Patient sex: M
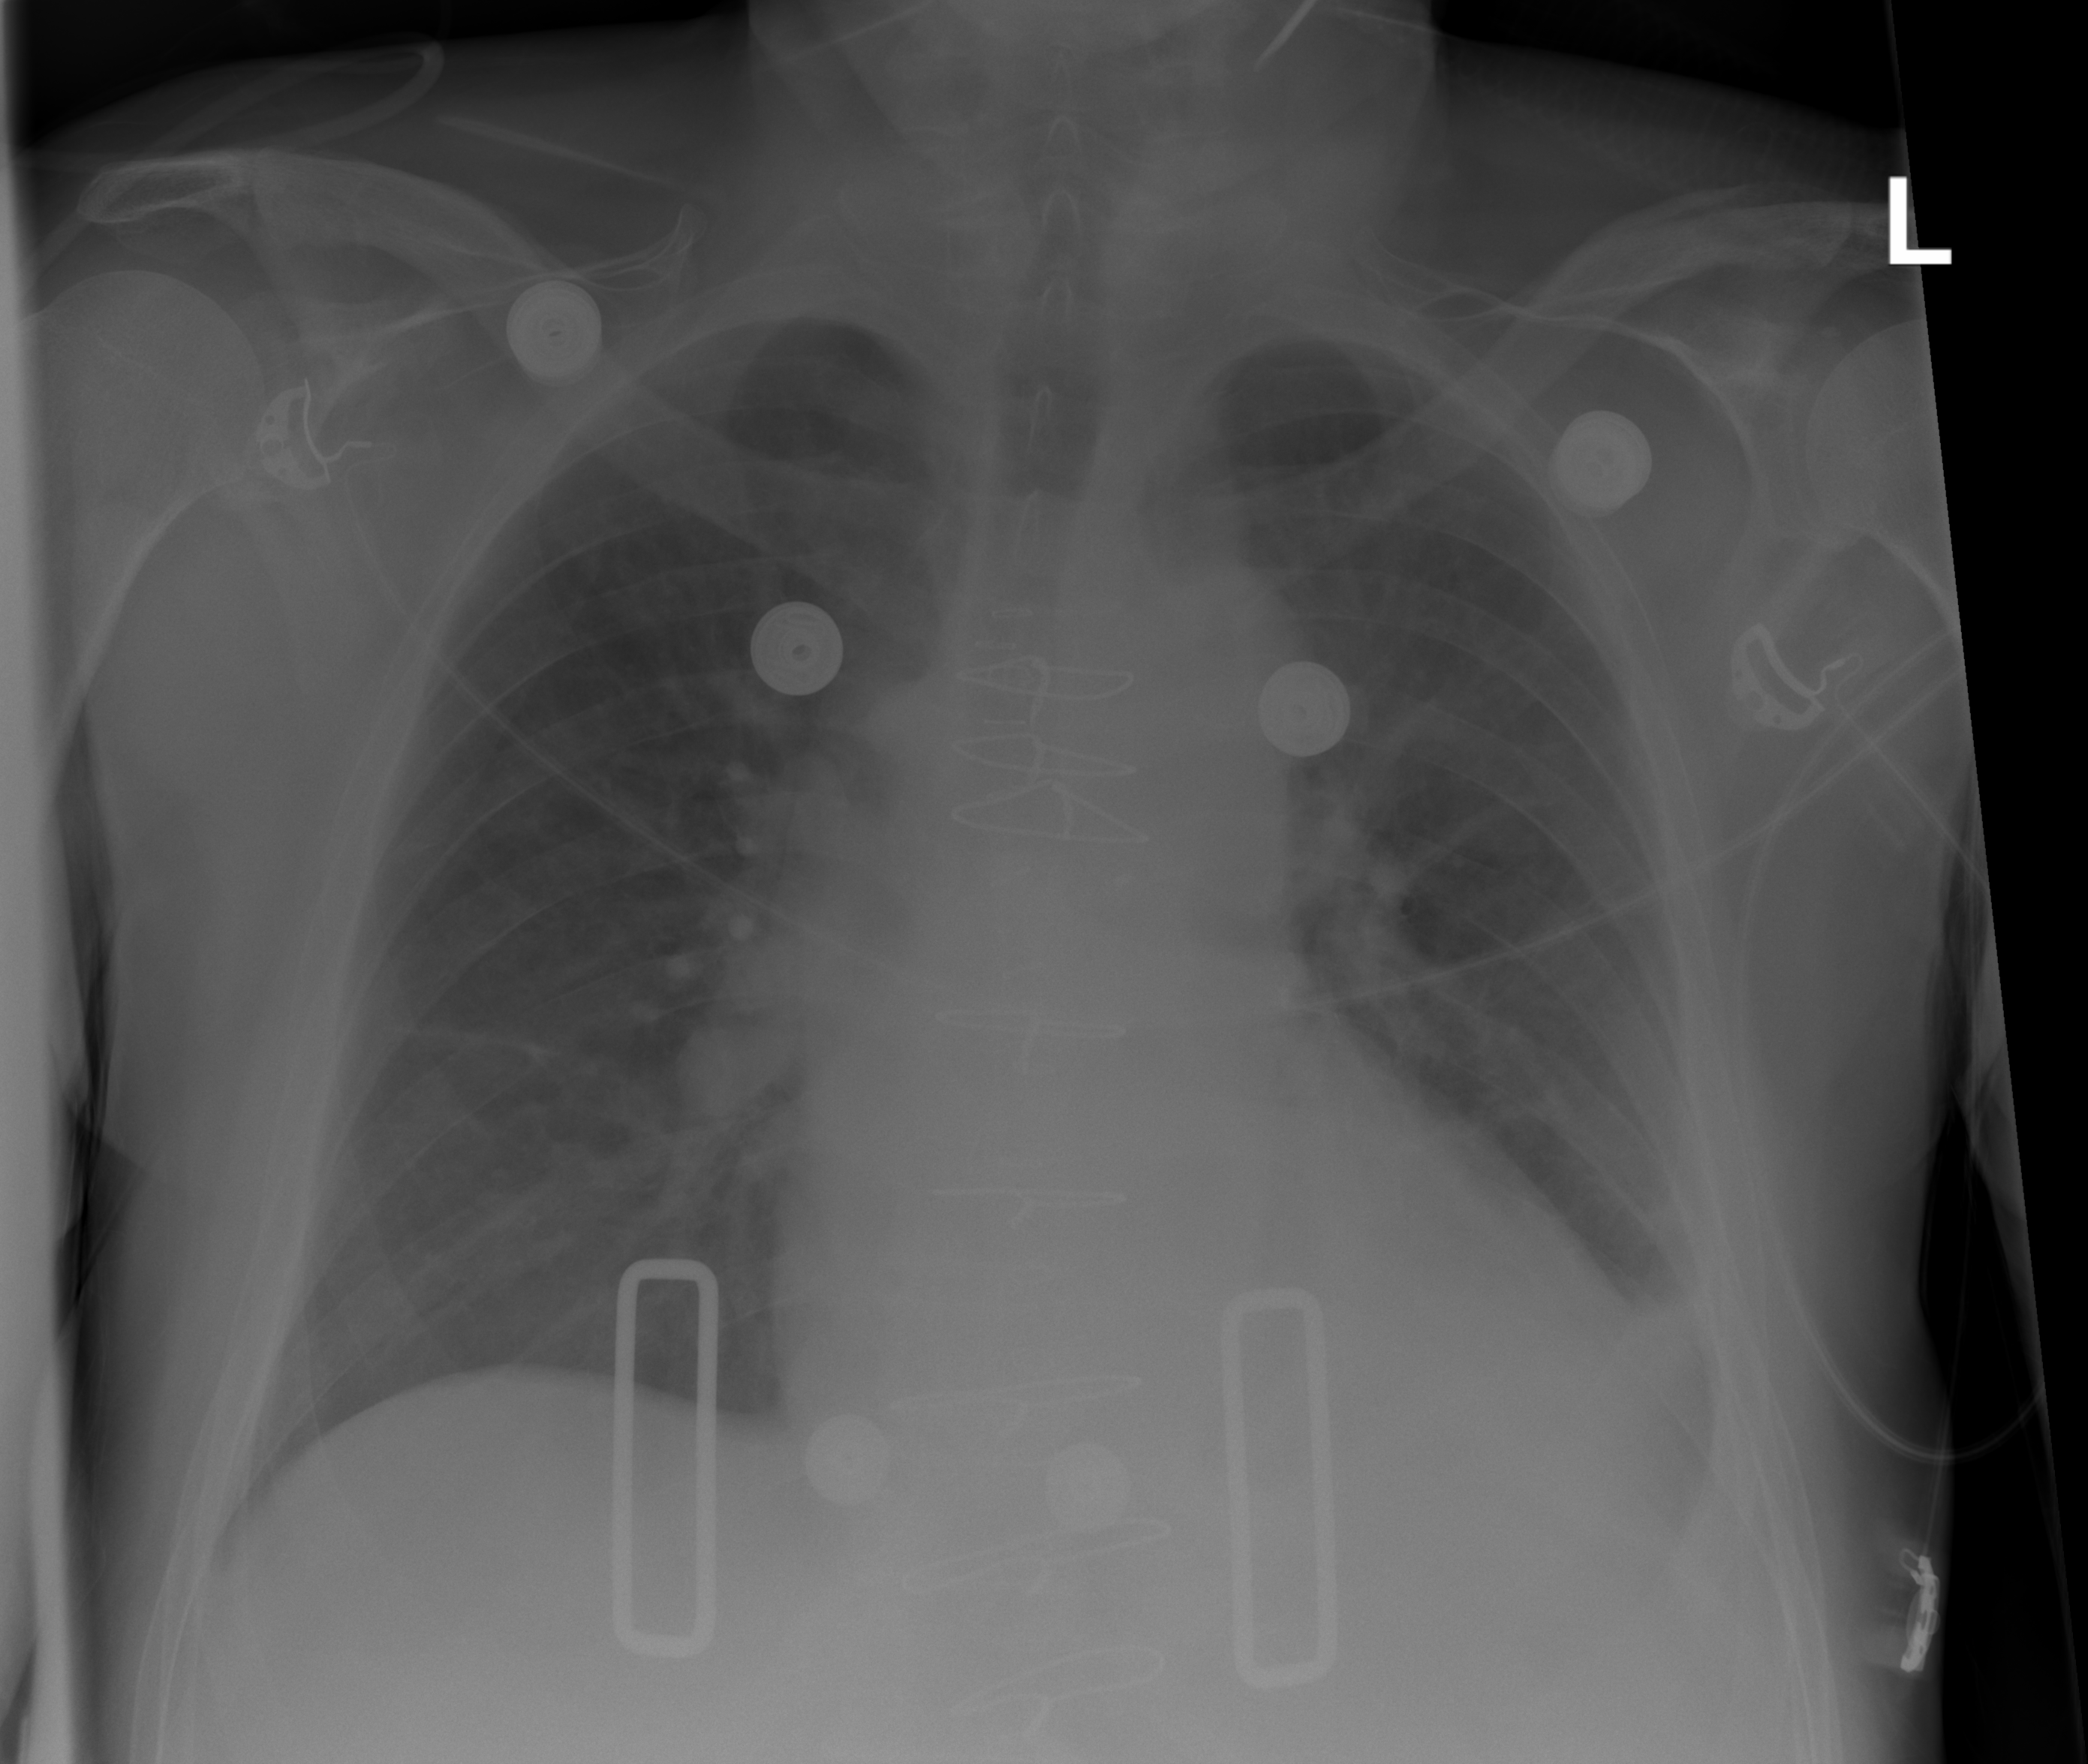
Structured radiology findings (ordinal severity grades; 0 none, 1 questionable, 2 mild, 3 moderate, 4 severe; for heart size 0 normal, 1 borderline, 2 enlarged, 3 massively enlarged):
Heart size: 2
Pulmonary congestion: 0
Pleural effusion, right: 0
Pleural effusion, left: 2
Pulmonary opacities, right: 2
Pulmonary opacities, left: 0
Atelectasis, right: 2
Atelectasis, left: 2